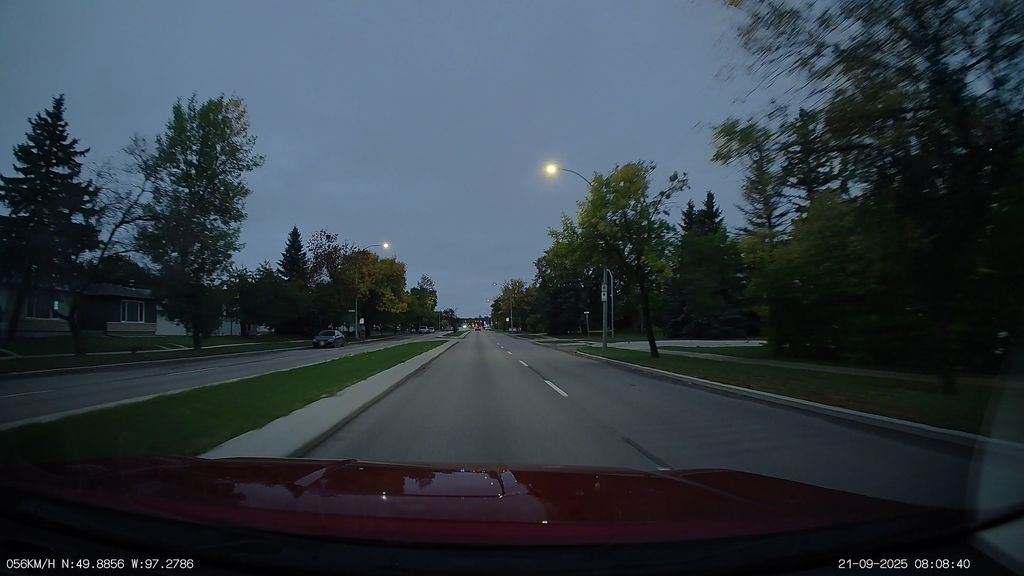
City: winnipeg